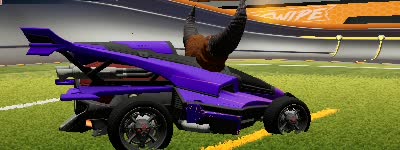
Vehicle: aftershock